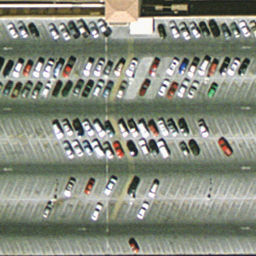
Label: parking lot